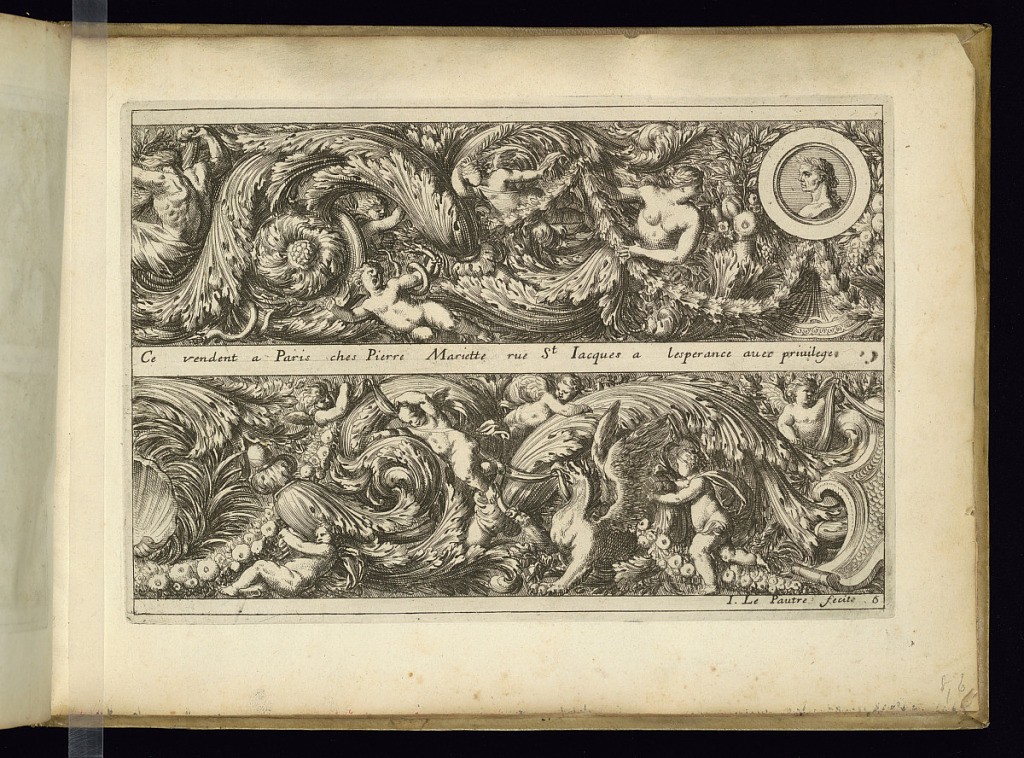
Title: Two Frieze Designs
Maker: Jean Le Pautre, French, 1618–1682
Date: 1657–82
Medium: Etching on laid paper
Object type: Print
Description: Two frieze designs with putti, scrolling leaves (rinceaux), female and male figures, armor, festoons of fruit and leaves, snakes, palm leaves, a shell, and a roundel with a male profile portrait. The plate is signed and numbered.